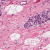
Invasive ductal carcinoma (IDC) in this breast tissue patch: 0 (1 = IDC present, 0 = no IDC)